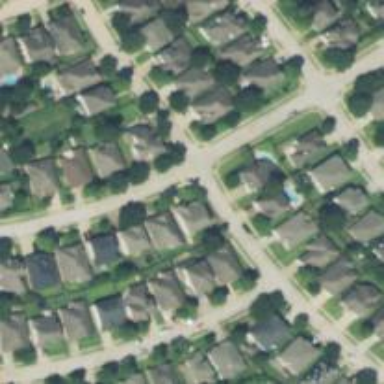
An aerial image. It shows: Residential road.